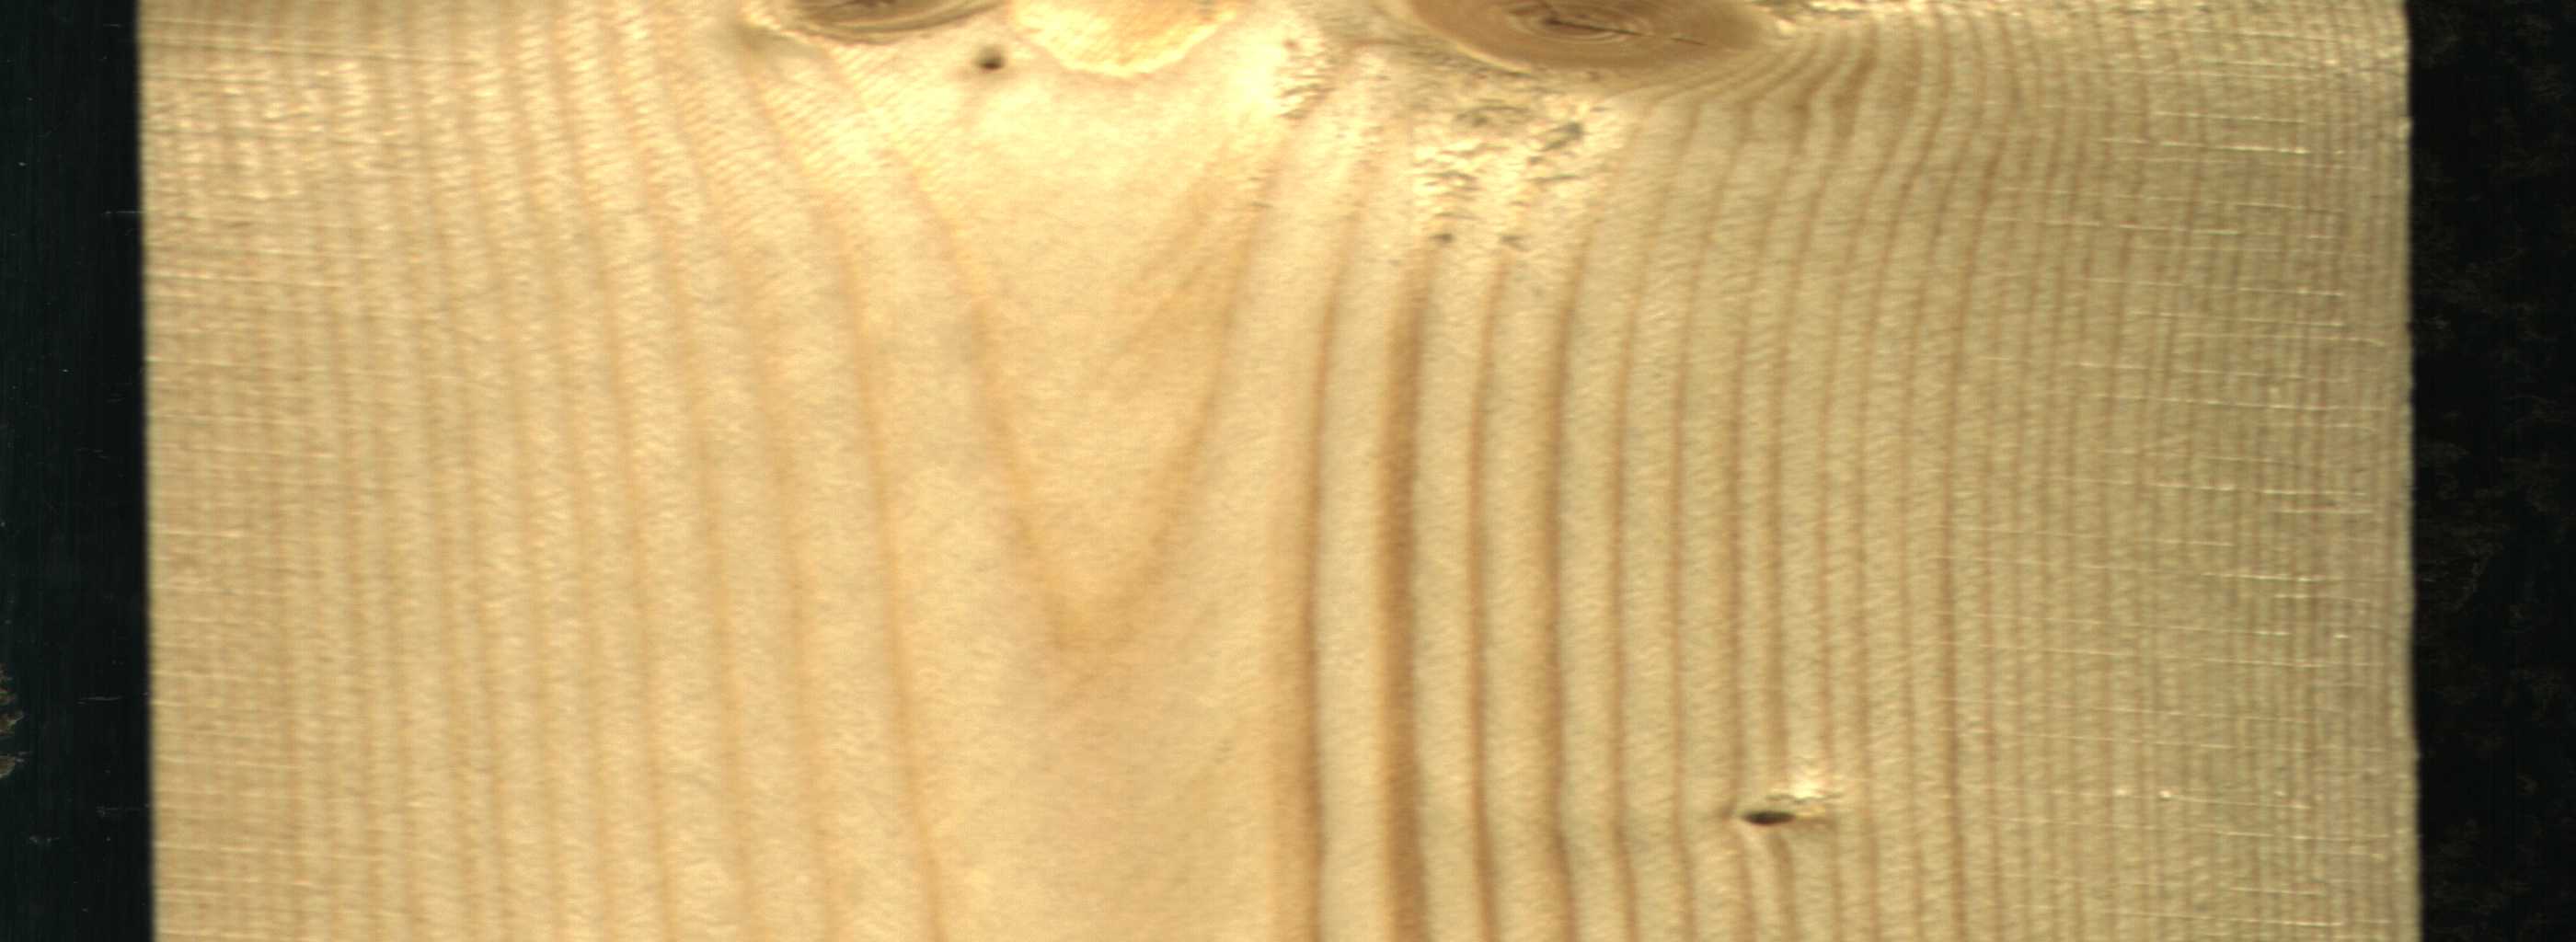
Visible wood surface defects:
knot_with_crack
Dead_Knot
Live_Knot
Live_Knot